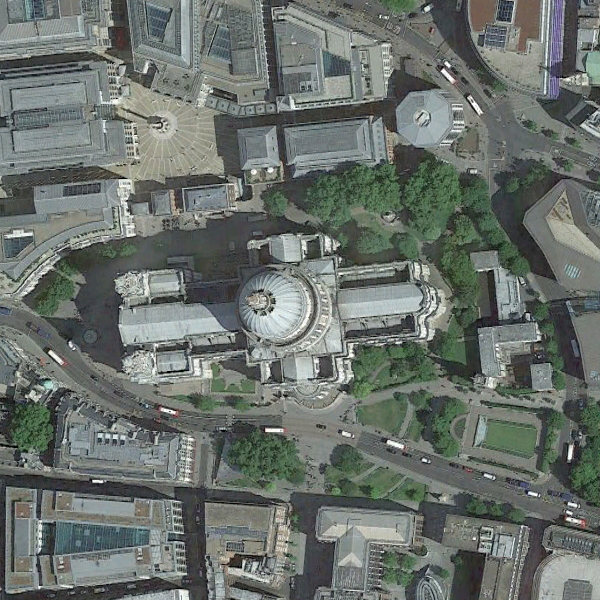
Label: Church